Interaction volume radius: 5 \u00c5
Interaction volume height: 45 \u00c5
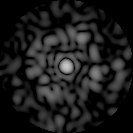
Disorder parameter: 0.8374